You are looking at the short-time Fourier spectrogram of a bearing's acceleration signal. Determine the bearing's health state. Answer with exactly one of: normal, inner_race, outer_race, ball.
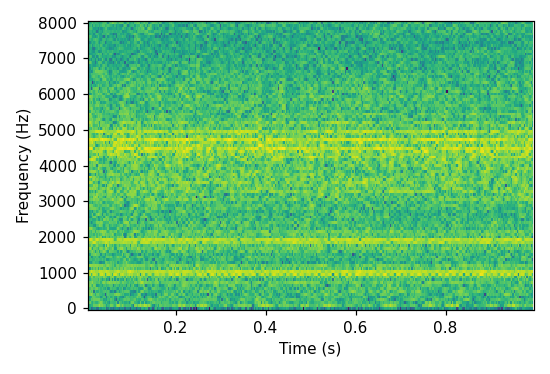
Answer: outer_race